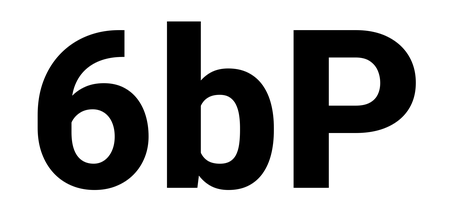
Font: Roboto_ExtraBold